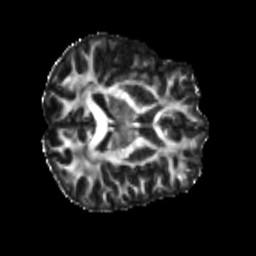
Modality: FA
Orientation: axial
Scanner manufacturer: siemens
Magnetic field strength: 3 T
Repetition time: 4 s
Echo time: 0.0594 s